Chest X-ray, AP view. Patient: 28 years old, sex M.
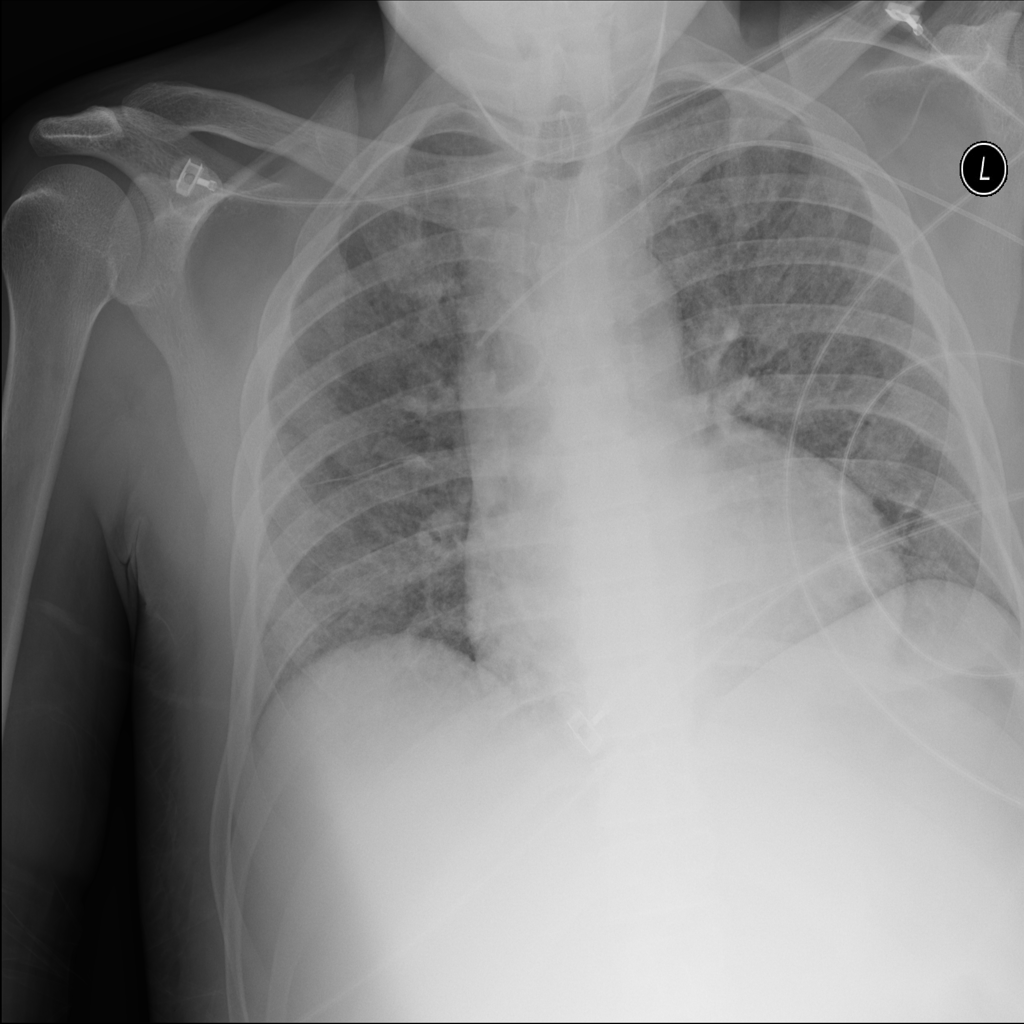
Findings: Atelectasis, Edema